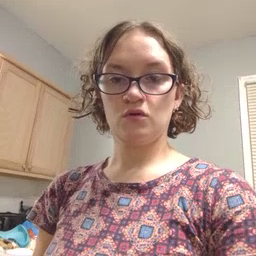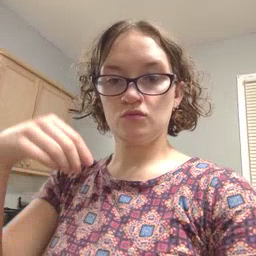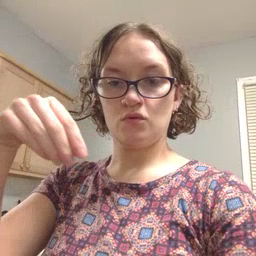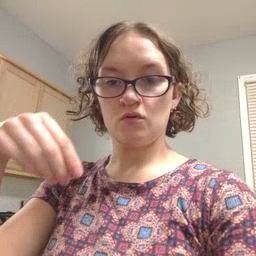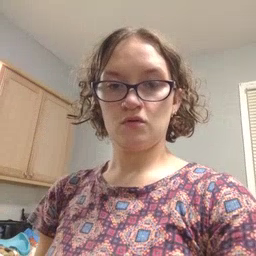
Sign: store